Question: I am creating an app that warns users about strange permission requests before they download an app from the (such as a wallpaper app that requests to read a user's contact information). Is there a way to capture the intent called when a user presses the button and is shown the list of ?

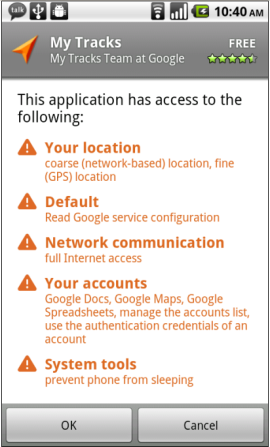
Answer: There's no way of doing this that I know of. You can show the user your dialog right after the user installs the app instead (in most cases, before they run it):
AndroidManifest.xml
'''
<receiver android:name=".Receiver">
<intent-filter>
<action android:name="android.intent.action.PACKAGE_ADDED" />
<action android:name="android.intent.action.PACKAGE_CHANGED"/>
<data android:scheme="package"/>
</intent-filter>
</receiver>
'''
Receiver.java
'''
public class Receiver extends BroadcastReceiver {
@Override
public void onReceive(Context context, Intent intent) {
try {
PackageManager manager = this.getPackageManager();
PackageInfo info = manager.getPackageInfo(
intent.getData().getSchemeSpecificPart(), 0);
Toast.makeText(context, "Look at these suspicious permissions:"+
info.permissions, Toast.LENGTH_LONG).show();
} catch (Exception e) {}
}
}
'''